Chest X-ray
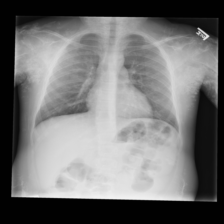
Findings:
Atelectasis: negative
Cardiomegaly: negative
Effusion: negative
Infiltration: negative
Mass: negative
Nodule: negative
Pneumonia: negative
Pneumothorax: negative
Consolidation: negative
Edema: negative
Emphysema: negative
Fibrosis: negative
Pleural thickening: negative
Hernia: negative